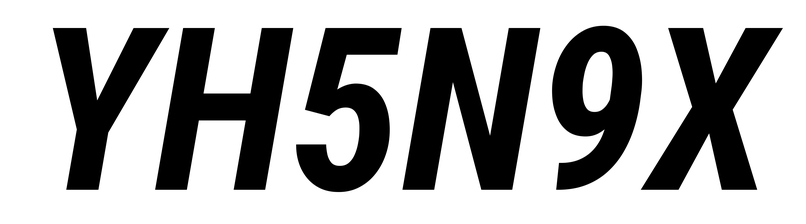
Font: Roboto-Italic_Condensed_Bold_Italic